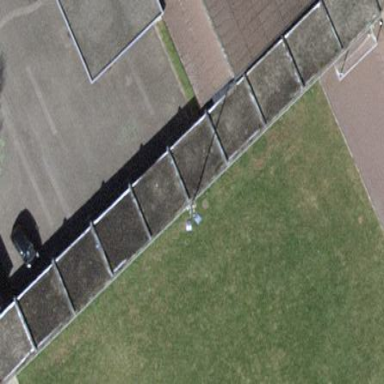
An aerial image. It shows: Flat gray roof.